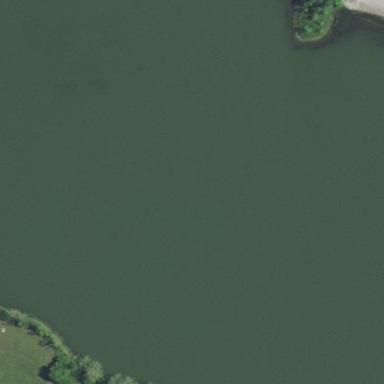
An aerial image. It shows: Pond with natural water.